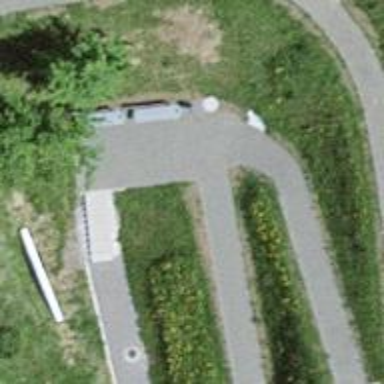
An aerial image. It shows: Bench for seating.